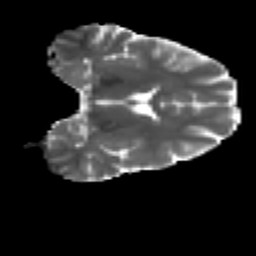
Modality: MD
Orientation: coronal
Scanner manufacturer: ge
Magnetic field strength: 3 T
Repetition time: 7.98 s
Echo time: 0.0701 s